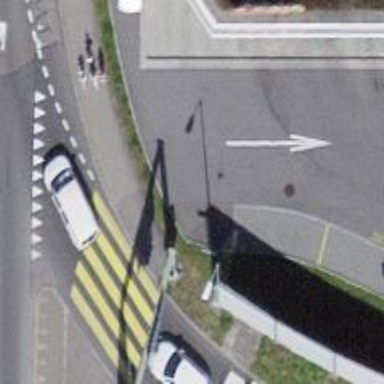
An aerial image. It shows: Kerb serving as barrier.